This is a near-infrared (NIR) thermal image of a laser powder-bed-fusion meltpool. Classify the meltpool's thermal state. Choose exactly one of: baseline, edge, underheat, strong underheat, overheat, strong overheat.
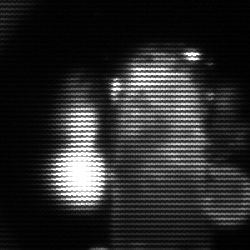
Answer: strong underheat